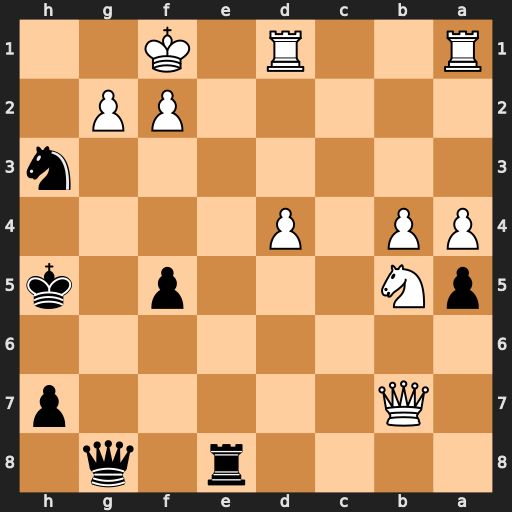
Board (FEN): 4r1q1/1Q5p/8/pN3p1k/PP1P4/7n/5PP1/R2R1K2
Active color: b
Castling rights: -
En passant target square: -
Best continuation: Qc4+ Rd3 Qxd3#